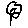
Label: flower